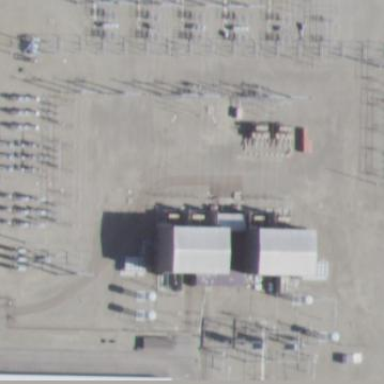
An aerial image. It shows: Converter substation.